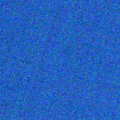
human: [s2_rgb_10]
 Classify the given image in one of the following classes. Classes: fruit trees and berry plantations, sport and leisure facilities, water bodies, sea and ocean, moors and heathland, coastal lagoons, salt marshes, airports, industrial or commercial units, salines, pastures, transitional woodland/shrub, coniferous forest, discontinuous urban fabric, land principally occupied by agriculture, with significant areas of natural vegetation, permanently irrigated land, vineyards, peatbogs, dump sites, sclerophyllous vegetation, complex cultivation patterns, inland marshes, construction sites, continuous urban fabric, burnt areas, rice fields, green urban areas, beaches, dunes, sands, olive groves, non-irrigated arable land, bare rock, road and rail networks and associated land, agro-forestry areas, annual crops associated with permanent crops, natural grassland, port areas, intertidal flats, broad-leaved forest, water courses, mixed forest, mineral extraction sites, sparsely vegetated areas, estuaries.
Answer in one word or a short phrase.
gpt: sea and ocean